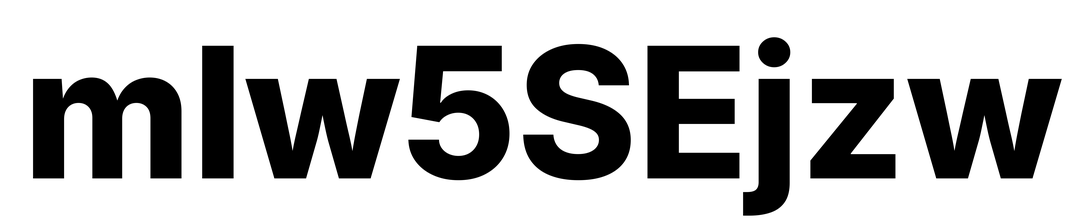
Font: Inter_ExtraBold